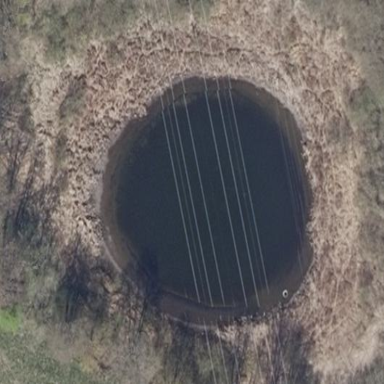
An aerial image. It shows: Pond surrounded by natural water.